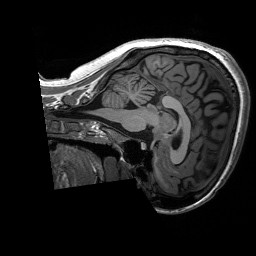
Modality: T1w
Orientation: sagittal
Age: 19
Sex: female
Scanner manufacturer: siemens
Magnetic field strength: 3 T
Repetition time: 2.53 s
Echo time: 0.00227 s